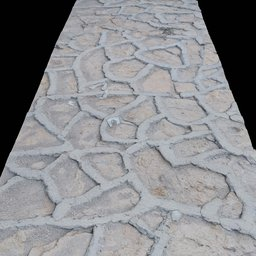
Label: architecture